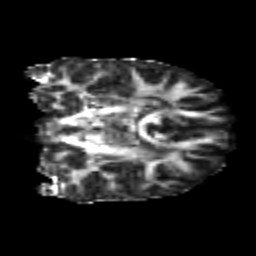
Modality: FA
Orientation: coronal
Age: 21
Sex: male
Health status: healthy
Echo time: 0.074 s